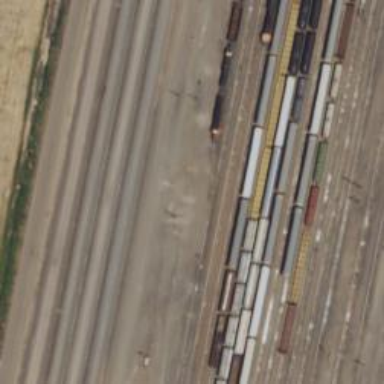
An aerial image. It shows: Railway track.